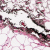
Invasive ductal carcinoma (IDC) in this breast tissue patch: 0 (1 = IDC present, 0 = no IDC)